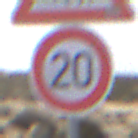
Verkehrszeichen: Geschwindigkeit20
Zusatzzeichen oben: ReiterRechts
Umgebung: Outdoor, Nature
Tageszeit: Midday
Wetter: PartlyCloudy
Licht: Natural
Jahreszeit: NotSpecified
Kontrast: MediumContrast